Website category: jobs
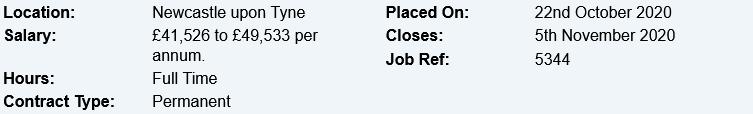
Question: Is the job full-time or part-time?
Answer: Full Time

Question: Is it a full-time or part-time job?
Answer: Full Time

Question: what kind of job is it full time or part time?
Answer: Full Time

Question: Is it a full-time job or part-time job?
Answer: Full Time

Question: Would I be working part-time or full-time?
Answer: Full Time

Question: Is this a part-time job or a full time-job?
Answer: Full Time

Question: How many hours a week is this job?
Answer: Full Time

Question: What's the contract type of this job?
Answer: Permanent

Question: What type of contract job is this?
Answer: Permanent

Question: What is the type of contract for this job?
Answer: Permanent

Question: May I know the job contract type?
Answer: Permanent

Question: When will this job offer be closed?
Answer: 5th November 2020

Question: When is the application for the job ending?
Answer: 5th November 2020

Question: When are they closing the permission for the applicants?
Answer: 5th November 2020

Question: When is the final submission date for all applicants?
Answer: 5th November 2020

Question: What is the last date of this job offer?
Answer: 5th November 2020

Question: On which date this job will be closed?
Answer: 5th November 2020

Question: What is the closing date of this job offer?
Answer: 5th November 2020

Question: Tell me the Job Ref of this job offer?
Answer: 5344

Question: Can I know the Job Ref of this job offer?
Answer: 5344

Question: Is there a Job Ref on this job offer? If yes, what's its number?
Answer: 5344

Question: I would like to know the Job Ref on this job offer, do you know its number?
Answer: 5344

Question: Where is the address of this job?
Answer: Newcastle upon Tyne

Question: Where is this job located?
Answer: Newcastle upon Tyne

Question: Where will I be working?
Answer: Newcastle upon Tyne

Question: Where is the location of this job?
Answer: Newcastle upon Tyne

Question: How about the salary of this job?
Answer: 41,526 to 49,533 per annum.

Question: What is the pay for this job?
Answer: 41,526 to 49,533 per annum.

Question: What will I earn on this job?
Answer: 41,526 to 49,533 per annum.

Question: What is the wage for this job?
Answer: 41,526 to 49,533 per annum.

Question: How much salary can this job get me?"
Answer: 41,526 to 49,533 per annum.

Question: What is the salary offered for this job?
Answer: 41,526 to 49,533 per annum.

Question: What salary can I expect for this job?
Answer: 41,526 to 49,533 per annum.

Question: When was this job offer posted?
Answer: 22nd October 2020

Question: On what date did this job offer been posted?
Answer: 22nd October 2020